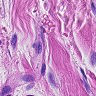
Metastatic tissue present: no